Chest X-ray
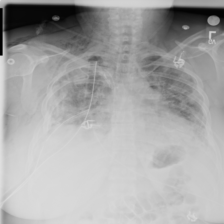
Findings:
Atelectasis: negative
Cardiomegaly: negative
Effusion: negative
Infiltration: negative
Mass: negative
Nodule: negative
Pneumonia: negative
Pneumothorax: positive
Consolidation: negative
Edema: negative
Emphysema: positive
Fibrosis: negative
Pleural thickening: negative
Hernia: negative